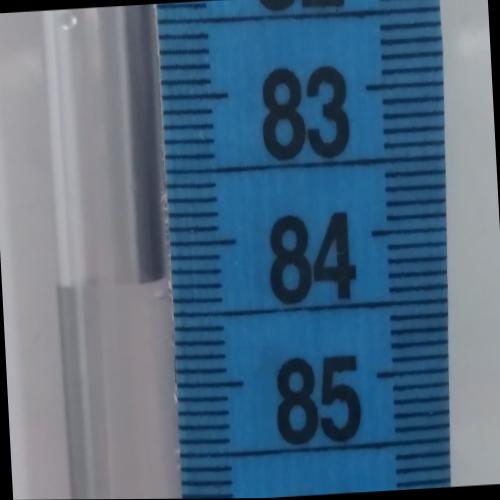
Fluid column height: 84.3 cm